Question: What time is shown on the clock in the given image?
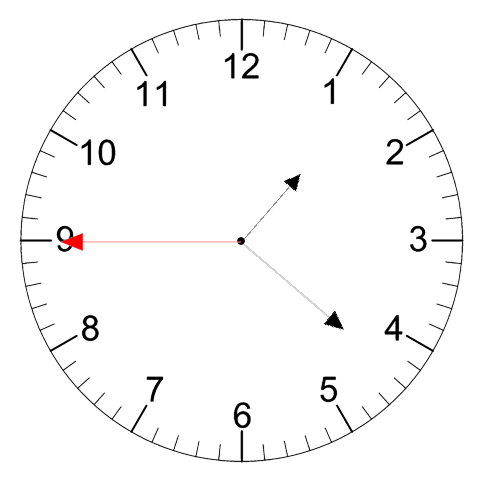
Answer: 01:21:45